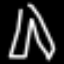
Label: pants